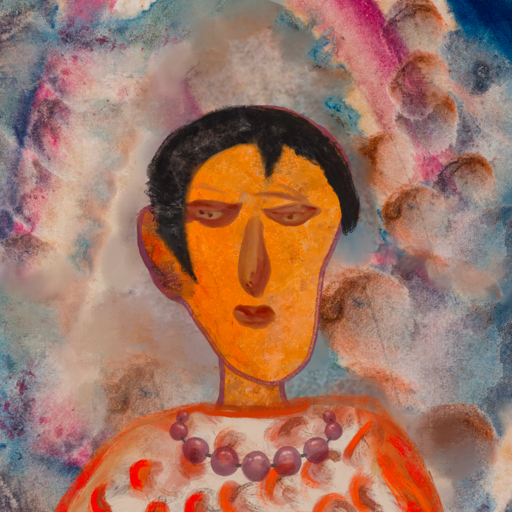
Background: Rupkatha, Head And Neck Front: Hypocrite, Face Front: Pious_Lady, Bust: Rupkatha, Hair Front: Roy_Bahadur, Head Accessory: Blank, Second Necklace: Blank, Necklace: Irani_2, Baby: Blank